【题型】解答题　【知识点】解析几何　【难度】easy
在$\triangle ABC$中，$|AB|=6$，$|AC|=8$，$|BC|=10$。

(1) 建立适当的直角坐标系，求边$BC$所在直线的方程；
(2) 求$\triangle ABC$的重心$G$到边$BC$所在直线的距离。
【解答】

\textbf{【答案】}
(1) $4x+3y-24=0$
(2) $\frac{8}{5}$

\textbf{【知识点】} 直线截距式方程及辨析、点到直线的距离

\textbf{【分析】}
(1) 由于$\angle BAC=90^\circ$，故以点$A$为坐标原点，$AB$所在直线为$x$轴，$AC$所在直线为$y$轴，建立平面直角坐标系，从而得到边$BC$所在直线的方程；
(2) 求出重心$G$坐标，利用点到直线公式即可求解。

\textbf{【详解】}
(1) 在$\triangle ABC$中，$|AB|=6$，$|AC|=8$，$|BC|=10$，则$|AB|^2+|AC|^2=|BC|^2$，则$\angle BAC=90^\circ$。
所以以点$A$为坐标原点，$AB$所在直线为$x$轴，$AC$所在直线为$y$轴，建立如下平面直角坐标系：

所以$B(6,0)$，$C(0,8)$，则边$BC$所在直线的方程为$\frac{x}{6}+\frac{y}{8}=1$，化简可得：$4x+3y-24=0$。

(2) 由于$A(0,0)$，$B(6,0)$，$C(0,8)$，所以$\triangle ABC$的重心$G$坐标为$\left(\frac{0+6+0}{3},\frac{0+0+8}{3}\right)$，即重心$G\left(2,\frac{8}{3}\right)$。

所以$\triangle ABC$的重心$G$到边$BC$所在直线的距离
\[
d = \frac{|4\times 2 + 3\times\frac{8}{3}-24|}{\sqrt{4^2+3^2}} = \frac{8}{5}
\]

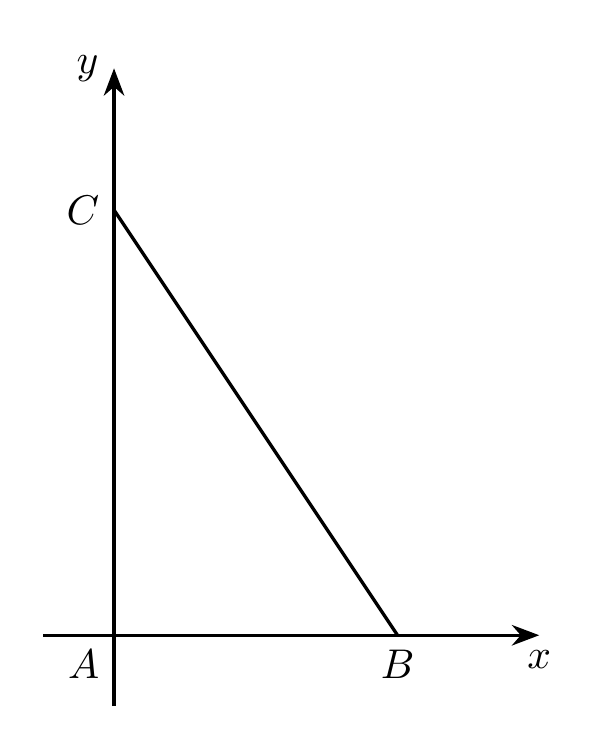